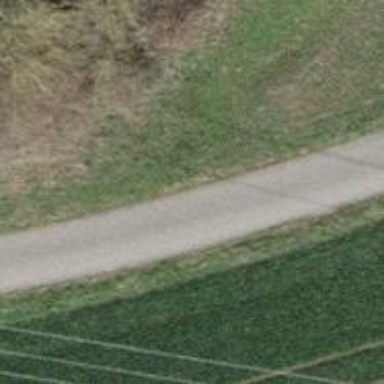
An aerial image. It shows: Asphalt cycleway.